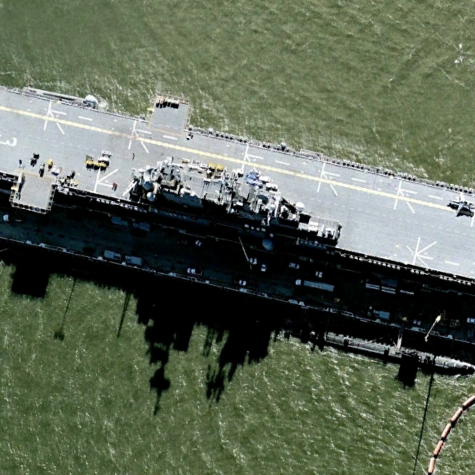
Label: Wasp-class_assault_ship